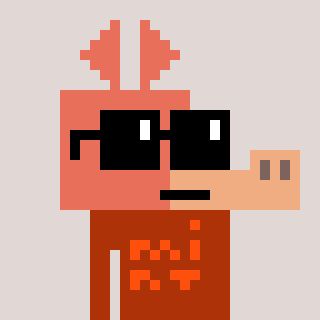
a pixel art character with square black sunglasses, a aardvark-shaped head and a hotbrown-colored body on a warm background